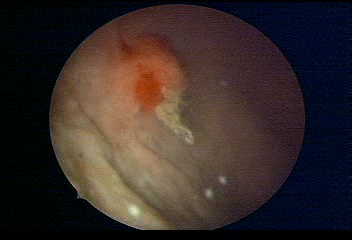
Modality: WLC
Class: Malignant
Subclass: HighGradePapillary
Lesion: L1
Stage: T1
Morphology: Papillary
Bladder cancer association: Yes
Annotated structures: Tumor